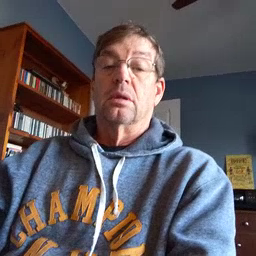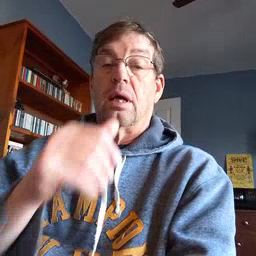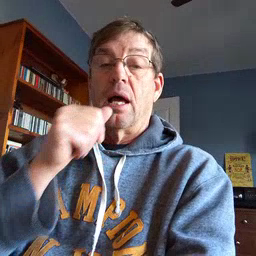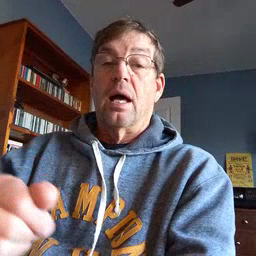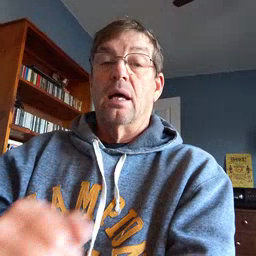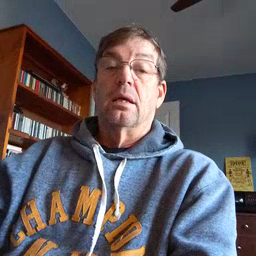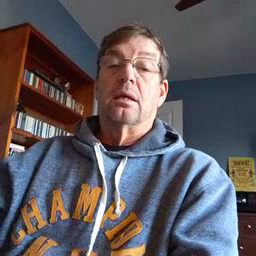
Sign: hide